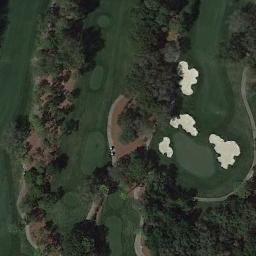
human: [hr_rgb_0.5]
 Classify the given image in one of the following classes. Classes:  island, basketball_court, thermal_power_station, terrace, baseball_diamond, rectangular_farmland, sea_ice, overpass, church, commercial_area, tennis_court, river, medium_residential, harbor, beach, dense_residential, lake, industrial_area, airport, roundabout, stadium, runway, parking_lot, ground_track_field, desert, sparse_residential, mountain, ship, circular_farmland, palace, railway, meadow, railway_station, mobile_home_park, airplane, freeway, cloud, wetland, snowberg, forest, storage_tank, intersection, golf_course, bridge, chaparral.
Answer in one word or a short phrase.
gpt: golf_course